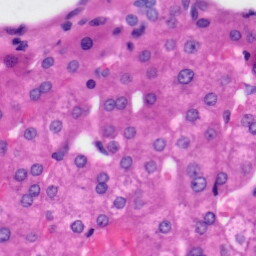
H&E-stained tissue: Liver